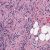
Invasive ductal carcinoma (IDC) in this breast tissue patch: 1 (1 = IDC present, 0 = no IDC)